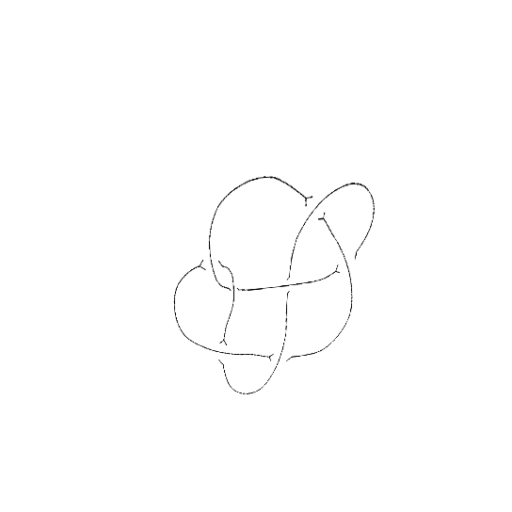
Crossing number: 7